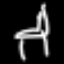
Label: chair